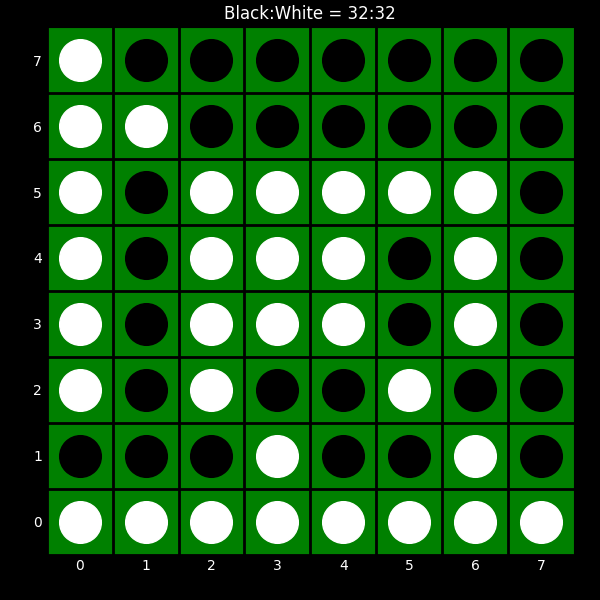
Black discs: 32
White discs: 32